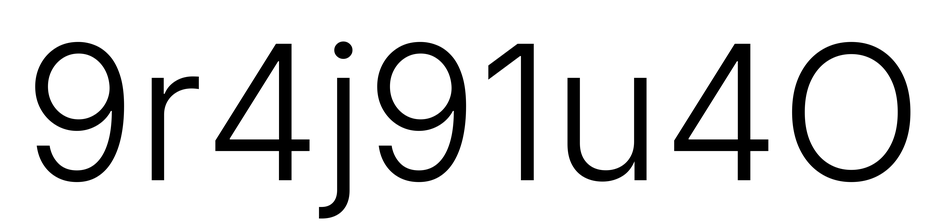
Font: Inter_Light